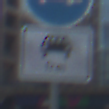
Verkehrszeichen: MehrfachbesetzePersonenkraftwagenFrei
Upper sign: Busssonderstreifen
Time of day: MorningAfternoon
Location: Outdoor (Urban)
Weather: PartlyCloudy
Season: NotSpecified
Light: Natural